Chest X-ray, PA view. Patient: 43 years old, sex M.
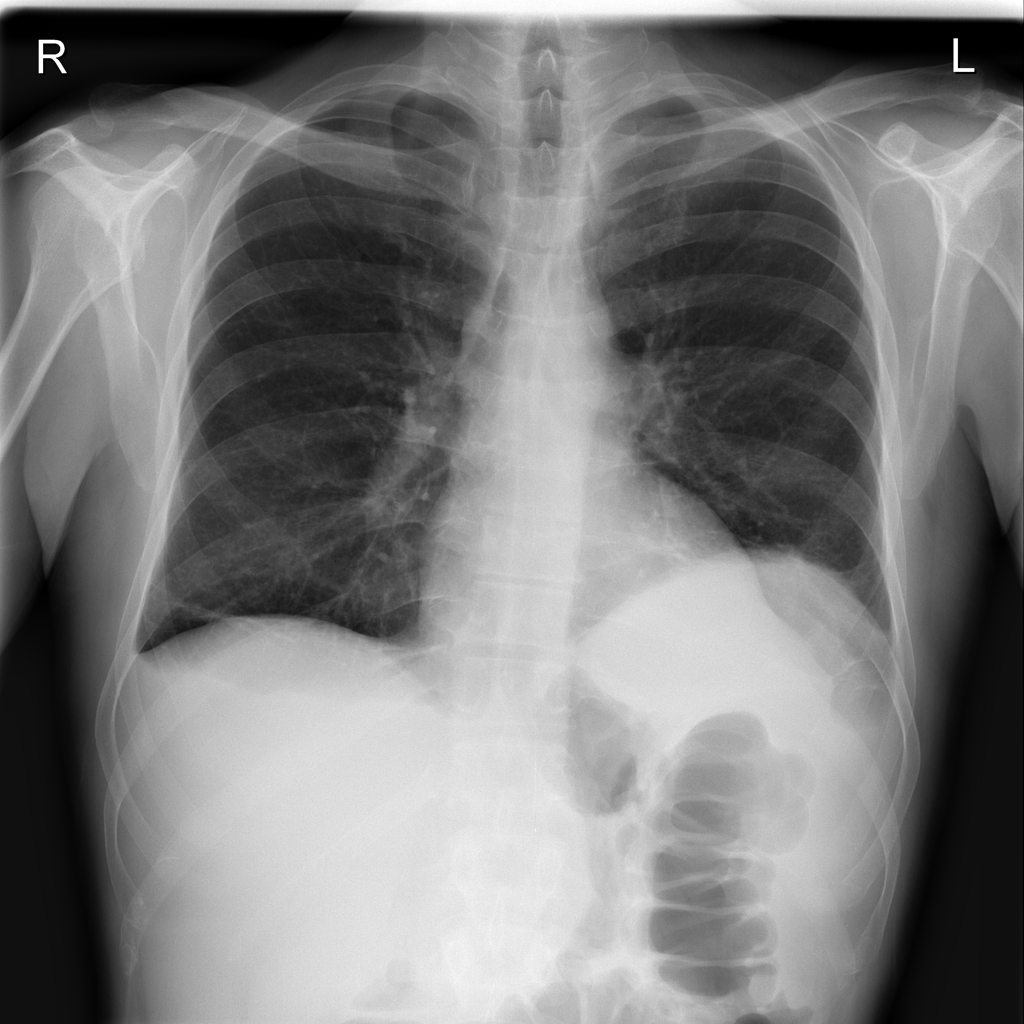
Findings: Atelectasis, Effusion